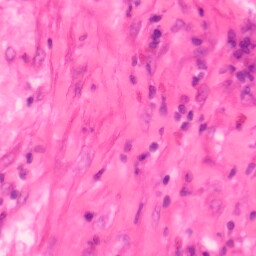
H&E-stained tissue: Colon